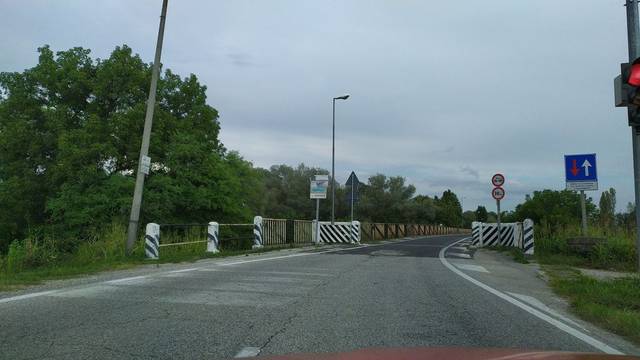
Region: Italy
Coordinates: 45.589, 11.759